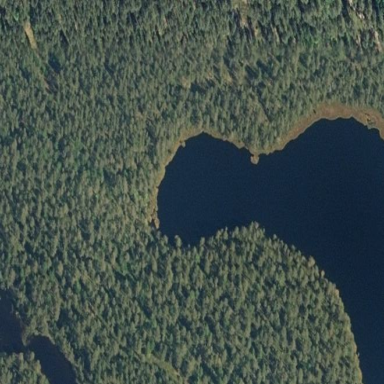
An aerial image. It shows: Serene lake.